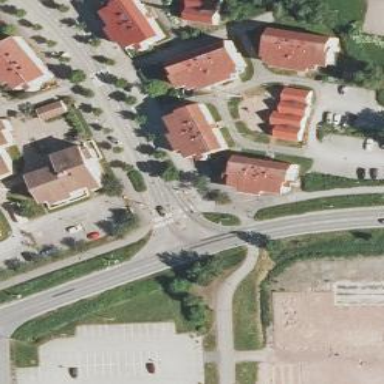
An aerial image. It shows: Uncontrolled zebra crossing with central island.